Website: walmart
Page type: cart
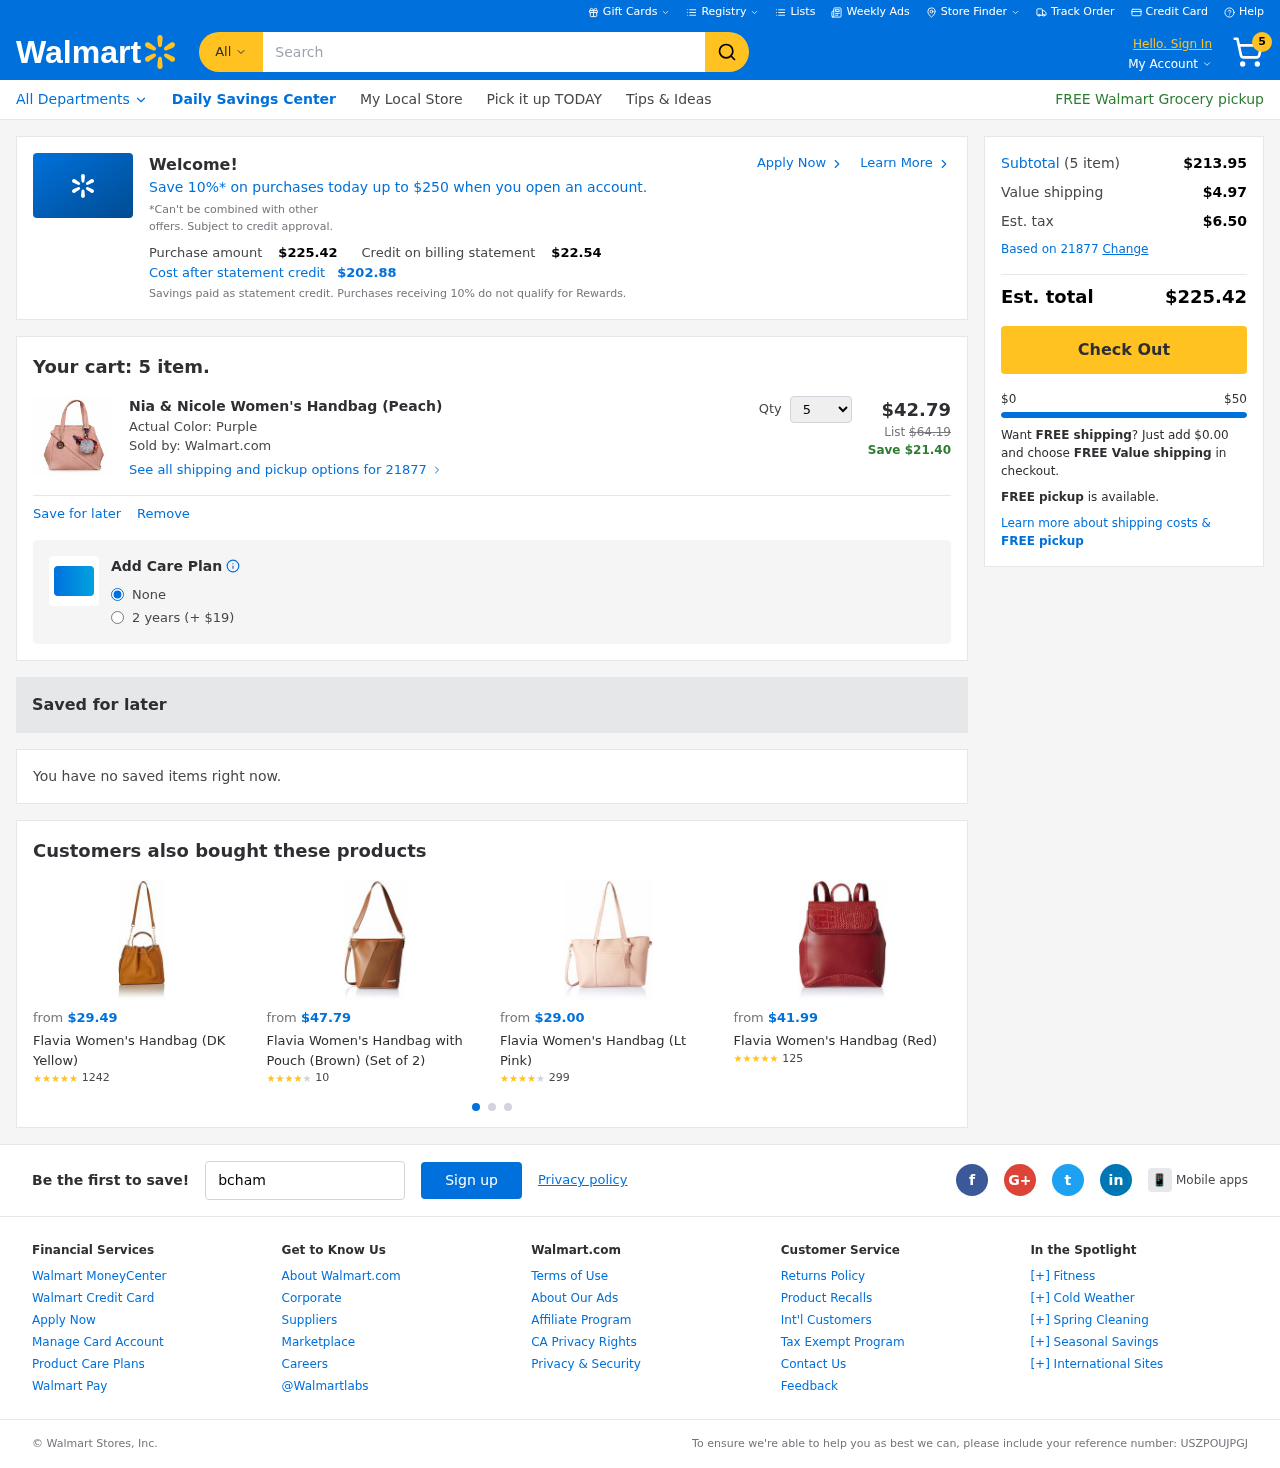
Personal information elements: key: PII_EMAIL
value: bchambers@hotmail.com
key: PII_POSTCODE
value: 21877
Product elements: key: PRODUCT1_NAME
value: Nia & Nicole Women's Handbag (Peach)
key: PRODUCT1_PRICE
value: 42.79
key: PRODUCT1_QUANTITY
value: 5
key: PRODUCT2_NAME
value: Flavia Women's Handbag (DK Yellow)
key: PRODUCT2_NUM_RATINGS
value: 1242
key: PRODUCT2_PRICE
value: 29.49
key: PRODUCT2_RATING
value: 4.7
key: PRODUCT3_NAME
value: Flavia Women's Handbag with Pouch (Brown) (Set of 2)
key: PRODUCT3_NUM_RATINGS
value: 10
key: PRODUCT3_PRICE
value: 47.79
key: PRODUCT3_RATING
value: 3.5
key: PRODUCT4_NAME
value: Flavia Women's Handbag (Lt Pink)
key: PRODUCT4_NUM_RATINGS
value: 299
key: PRODUCT4_PRICE
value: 29
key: PRODUCT4_RATING
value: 3.5
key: PRODUCT5_NAME
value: Flavia Women's Handbag (Red)
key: PRODUCT5_NUM_RATINGS
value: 125
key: PRODUCT5_PRICE
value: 41.99
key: PRODUCT5_RATING
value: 4.7
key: PRODUCT1_ORIGINAL_PRICE
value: $64.19
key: PRODUCT1_SAVINGS
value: Save $21.40
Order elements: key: ORDER_NUM_ITEMS
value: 5
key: ORDER_TOTAL
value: $225.42
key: PROMO_TOTAL_AFTER_CREDIT
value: $202.88
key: ORDER_SUBTOTAL
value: $213.95
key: ORDER_SHIPPING_COST
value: $4.97
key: ORDER_TAX
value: $6.50
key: FREE_SHIPPING_REMAINING
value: $0.00
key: ORDER_REFERENCE_NUMBER
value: USZPOUJPGJ
Search elements: key: HEADER_SEARCH
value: Search
Other elements: key: PROMO_CREDIT
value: $22.54